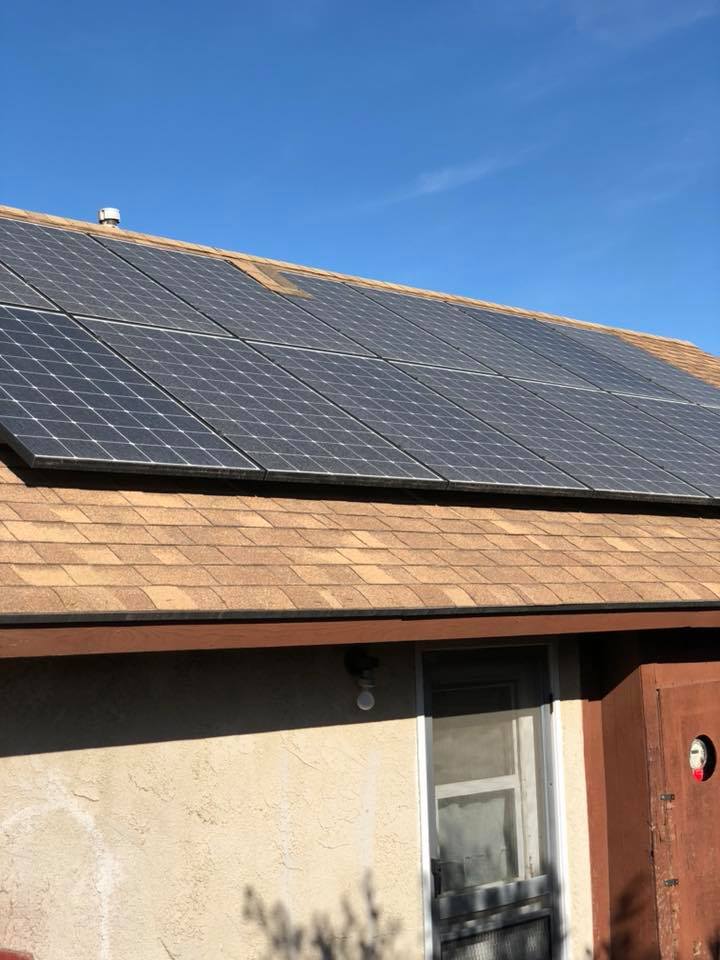
Label: Dusty